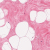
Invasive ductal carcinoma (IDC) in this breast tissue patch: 0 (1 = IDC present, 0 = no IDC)